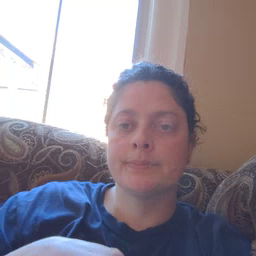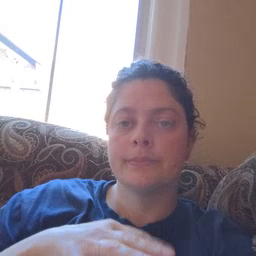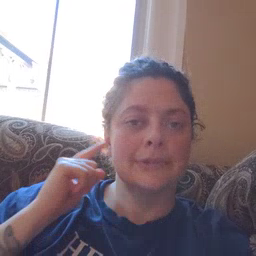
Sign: hear